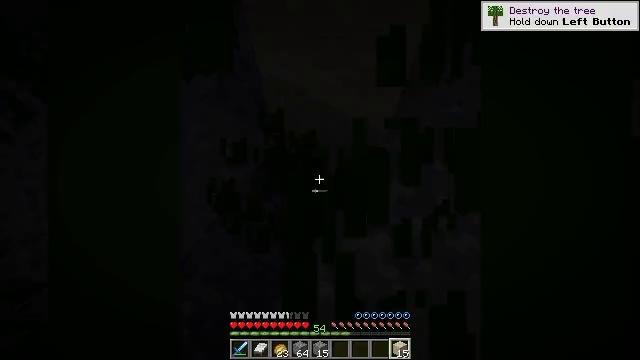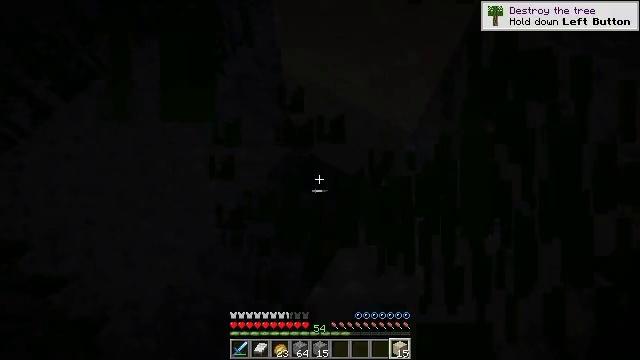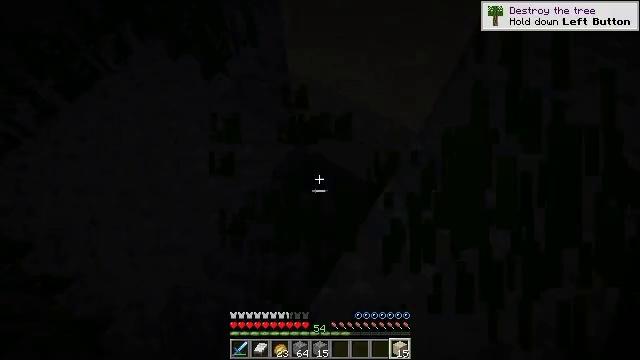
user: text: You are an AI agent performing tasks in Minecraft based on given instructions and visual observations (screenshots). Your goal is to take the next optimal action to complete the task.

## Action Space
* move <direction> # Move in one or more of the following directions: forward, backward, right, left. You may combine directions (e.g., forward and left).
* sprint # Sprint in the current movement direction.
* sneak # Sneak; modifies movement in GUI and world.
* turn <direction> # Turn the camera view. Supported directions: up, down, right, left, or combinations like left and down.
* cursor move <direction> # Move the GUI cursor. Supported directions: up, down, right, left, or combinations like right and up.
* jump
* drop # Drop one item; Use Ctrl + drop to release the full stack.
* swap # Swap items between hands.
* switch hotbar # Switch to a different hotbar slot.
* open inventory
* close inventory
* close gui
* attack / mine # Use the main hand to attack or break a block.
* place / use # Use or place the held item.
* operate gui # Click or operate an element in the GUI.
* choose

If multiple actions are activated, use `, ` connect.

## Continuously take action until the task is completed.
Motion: motion action
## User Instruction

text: Break the seagrass in the ocean.
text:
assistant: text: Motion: move left
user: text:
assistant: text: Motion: move left
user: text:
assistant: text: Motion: no_op